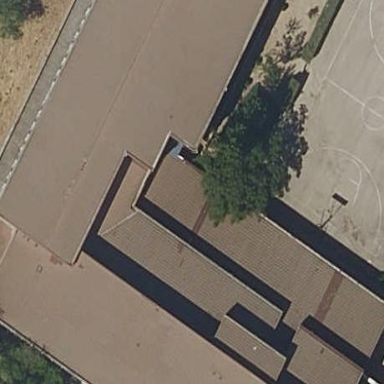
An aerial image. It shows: School building.